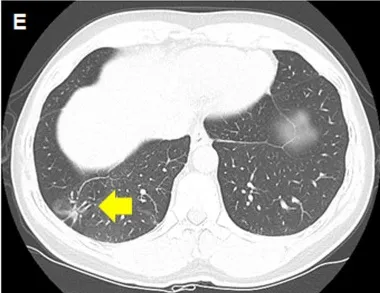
Computed tomography images before and after treatment with brigatinib. (D-F) A significant response in the primary lung lesions, satellite nodule, and lymph node can be observed after brigatinib therapy.
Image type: radiology (ct)